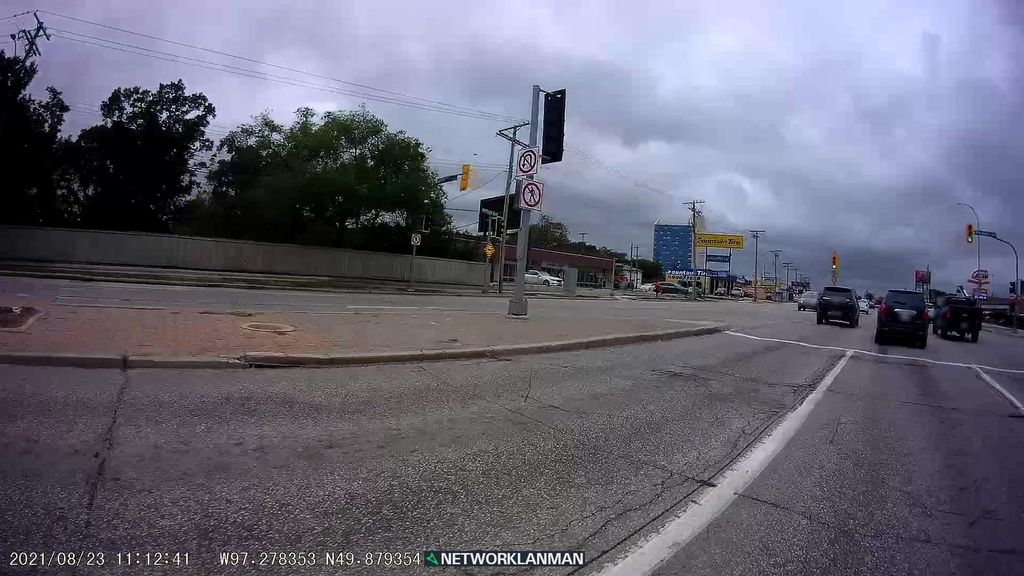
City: winnipeg